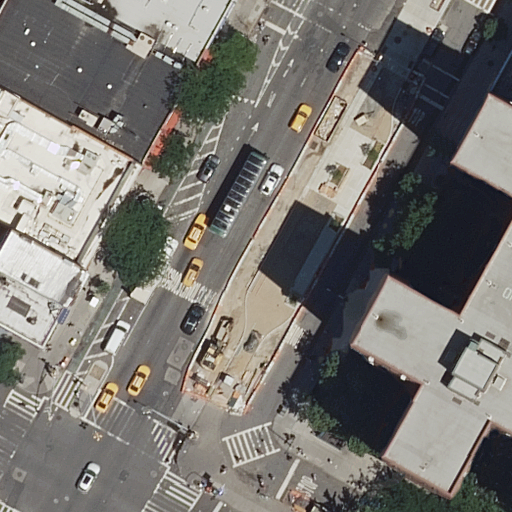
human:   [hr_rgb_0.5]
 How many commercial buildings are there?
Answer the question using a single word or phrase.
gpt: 0

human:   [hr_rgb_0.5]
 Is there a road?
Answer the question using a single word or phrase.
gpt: yes

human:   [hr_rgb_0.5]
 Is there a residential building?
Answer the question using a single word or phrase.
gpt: yes

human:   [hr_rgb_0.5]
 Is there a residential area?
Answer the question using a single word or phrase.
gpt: yes

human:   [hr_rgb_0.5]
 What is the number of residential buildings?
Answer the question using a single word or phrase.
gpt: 7

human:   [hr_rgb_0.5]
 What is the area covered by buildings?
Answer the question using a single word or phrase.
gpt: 2674m2

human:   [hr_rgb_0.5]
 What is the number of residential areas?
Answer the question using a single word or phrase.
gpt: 1

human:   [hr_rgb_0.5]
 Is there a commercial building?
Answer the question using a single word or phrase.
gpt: no

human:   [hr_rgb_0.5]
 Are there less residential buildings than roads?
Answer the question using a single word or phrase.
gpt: yes

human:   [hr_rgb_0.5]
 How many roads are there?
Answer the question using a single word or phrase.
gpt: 18

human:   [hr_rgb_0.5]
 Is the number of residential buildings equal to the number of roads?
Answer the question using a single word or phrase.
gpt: no

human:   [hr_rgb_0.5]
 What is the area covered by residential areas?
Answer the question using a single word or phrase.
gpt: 10614m2

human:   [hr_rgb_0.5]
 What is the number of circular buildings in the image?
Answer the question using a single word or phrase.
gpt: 0

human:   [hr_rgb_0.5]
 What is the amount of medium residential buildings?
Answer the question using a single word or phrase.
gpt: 3

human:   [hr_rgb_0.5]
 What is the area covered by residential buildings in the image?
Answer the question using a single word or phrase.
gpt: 2674m2

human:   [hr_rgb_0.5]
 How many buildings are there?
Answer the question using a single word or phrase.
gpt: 7

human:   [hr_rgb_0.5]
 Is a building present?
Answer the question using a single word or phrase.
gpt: yes

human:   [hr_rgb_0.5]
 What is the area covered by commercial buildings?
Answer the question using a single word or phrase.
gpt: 0m2

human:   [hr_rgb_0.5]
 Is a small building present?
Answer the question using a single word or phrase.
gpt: yes

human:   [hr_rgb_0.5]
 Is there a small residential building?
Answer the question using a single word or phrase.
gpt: yes

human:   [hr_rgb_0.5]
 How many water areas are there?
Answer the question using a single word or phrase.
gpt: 0

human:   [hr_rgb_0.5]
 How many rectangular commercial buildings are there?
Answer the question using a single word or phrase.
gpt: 0

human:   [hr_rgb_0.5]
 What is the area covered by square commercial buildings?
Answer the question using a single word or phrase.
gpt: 0m2

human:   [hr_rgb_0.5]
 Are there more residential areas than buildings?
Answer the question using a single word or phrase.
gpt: no

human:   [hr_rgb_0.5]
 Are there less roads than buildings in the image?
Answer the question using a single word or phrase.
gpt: no

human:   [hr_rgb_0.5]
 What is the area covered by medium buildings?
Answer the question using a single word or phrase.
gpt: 604m2

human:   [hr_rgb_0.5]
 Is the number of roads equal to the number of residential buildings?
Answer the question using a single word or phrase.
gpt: no

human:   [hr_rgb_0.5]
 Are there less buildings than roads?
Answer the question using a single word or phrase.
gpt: yes

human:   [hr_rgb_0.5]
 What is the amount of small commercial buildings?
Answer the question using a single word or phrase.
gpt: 0

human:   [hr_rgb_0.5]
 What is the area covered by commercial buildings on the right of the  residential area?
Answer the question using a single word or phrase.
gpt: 0m2

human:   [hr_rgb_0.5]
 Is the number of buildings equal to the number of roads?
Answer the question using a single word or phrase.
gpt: no

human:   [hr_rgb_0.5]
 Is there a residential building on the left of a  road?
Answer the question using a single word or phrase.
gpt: yes

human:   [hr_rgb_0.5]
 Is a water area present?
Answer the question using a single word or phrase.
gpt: no

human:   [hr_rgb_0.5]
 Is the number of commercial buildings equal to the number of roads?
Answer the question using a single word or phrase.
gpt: no

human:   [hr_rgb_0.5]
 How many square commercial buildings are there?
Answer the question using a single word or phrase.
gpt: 0

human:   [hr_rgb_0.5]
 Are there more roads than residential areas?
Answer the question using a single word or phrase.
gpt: yes

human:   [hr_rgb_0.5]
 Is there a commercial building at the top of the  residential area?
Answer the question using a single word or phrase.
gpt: no

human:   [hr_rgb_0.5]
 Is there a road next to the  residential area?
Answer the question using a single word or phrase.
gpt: yes

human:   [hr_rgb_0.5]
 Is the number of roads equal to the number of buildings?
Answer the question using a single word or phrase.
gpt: no

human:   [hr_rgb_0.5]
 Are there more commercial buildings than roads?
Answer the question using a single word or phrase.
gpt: no

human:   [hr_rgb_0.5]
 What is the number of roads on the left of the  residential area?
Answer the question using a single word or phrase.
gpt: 18

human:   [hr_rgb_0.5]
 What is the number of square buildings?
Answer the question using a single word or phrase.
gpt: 0

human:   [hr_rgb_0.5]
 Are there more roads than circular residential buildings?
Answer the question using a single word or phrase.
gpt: yes

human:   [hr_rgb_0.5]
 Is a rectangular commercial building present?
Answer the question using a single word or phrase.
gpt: no

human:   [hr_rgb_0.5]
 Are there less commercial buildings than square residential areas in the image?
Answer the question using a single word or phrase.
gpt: no

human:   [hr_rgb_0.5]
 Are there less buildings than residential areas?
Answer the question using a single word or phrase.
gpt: no

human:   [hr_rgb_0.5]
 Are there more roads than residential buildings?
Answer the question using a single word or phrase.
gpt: yes

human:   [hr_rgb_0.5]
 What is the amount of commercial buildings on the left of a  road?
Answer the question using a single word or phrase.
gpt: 0

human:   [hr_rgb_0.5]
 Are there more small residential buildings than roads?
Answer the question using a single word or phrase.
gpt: no

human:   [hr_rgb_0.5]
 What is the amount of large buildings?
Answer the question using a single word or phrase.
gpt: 3

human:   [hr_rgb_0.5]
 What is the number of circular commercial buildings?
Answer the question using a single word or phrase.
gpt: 0

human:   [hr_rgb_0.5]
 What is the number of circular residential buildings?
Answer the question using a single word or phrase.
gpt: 0

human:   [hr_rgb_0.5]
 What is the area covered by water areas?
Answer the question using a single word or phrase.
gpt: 0m2

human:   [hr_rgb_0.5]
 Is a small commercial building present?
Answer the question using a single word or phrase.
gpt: no

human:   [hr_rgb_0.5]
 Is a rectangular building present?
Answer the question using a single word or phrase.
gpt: yes

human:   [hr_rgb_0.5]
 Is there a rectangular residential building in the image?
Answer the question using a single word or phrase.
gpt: yes

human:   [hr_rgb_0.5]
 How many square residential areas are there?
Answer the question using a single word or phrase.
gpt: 0

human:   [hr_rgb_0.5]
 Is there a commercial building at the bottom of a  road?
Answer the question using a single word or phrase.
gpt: no

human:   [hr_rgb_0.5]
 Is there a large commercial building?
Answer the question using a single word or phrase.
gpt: no

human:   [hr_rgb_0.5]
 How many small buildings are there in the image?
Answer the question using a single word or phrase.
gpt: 1

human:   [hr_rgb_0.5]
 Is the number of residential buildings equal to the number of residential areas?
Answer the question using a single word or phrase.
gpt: no

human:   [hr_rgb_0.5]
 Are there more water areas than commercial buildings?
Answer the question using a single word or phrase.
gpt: no

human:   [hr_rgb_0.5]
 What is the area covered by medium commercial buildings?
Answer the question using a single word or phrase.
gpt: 0m2

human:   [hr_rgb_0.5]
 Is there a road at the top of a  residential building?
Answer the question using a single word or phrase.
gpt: yes